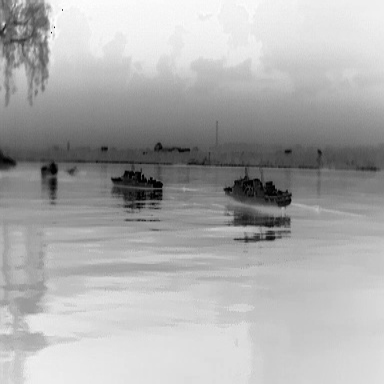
There are three objects shown in the infrared image, including two warships, and a liner.